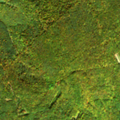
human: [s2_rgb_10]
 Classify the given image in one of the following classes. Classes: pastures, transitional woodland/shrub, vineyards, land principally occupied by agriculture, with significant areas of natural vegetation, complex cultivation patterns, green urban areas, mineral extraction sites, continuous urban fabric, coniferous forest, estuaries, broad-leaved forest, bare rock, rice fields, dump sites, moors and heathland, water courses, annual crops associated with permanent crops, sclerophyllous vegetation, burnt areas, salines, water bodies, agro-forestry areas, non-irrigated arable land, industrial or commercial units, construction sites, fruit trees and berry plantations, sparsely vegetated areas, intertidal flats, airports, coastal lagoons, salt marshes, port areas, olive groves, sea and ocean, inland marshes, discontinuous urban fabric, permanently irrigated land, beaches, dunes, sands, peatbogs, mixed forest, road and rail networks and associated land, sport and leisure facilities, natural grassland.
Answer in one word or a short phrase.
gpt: broad-leaved forest